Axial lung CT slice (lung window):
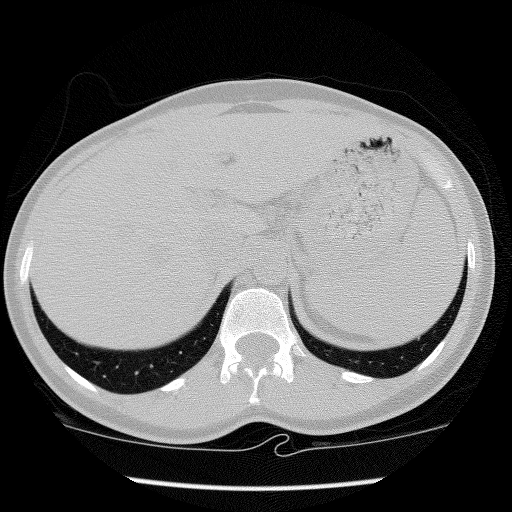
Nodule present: no